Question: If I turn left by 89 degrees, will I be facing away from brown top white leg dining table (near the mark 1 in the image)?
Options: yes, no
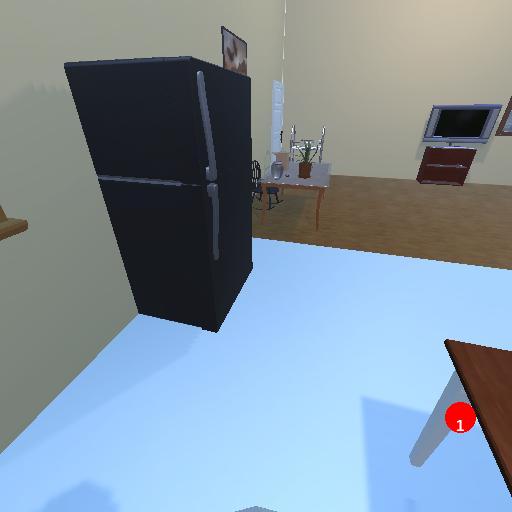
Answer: yes